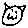
Label: cat